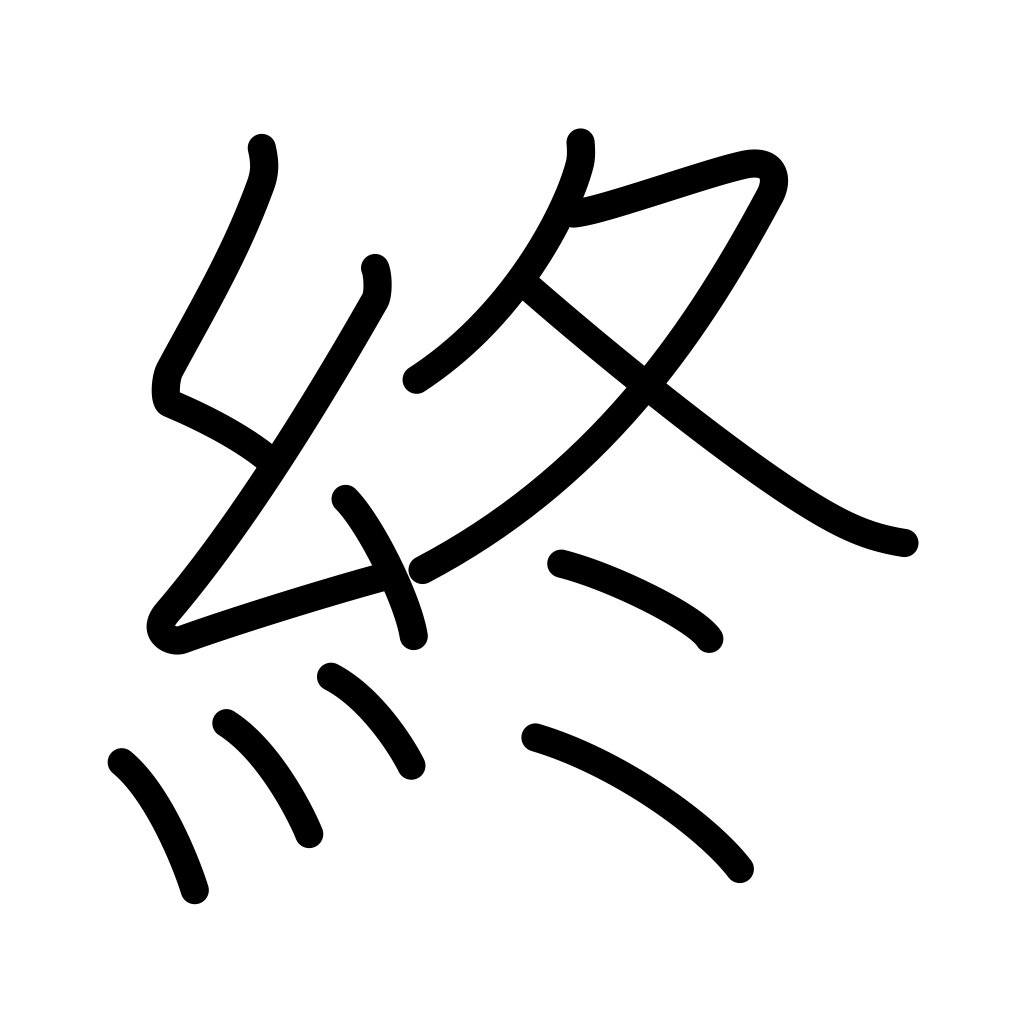
Meaning: end, finish